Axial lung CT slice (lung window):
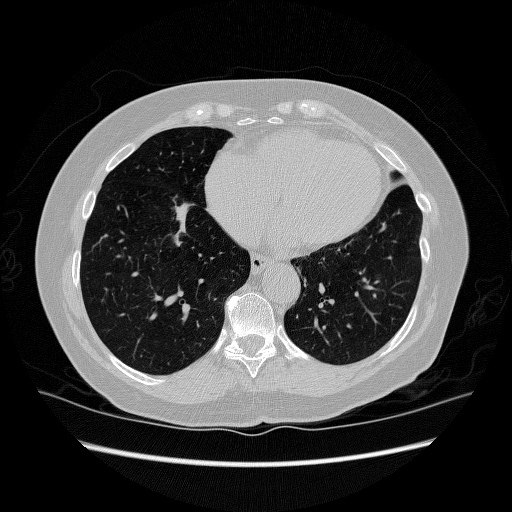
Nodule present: no